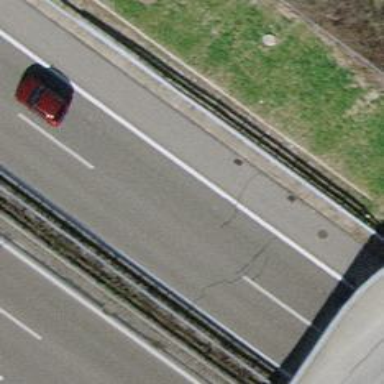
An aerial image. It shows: View of motorway.